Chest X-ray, PA view. Patient: 37 years old, sex F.
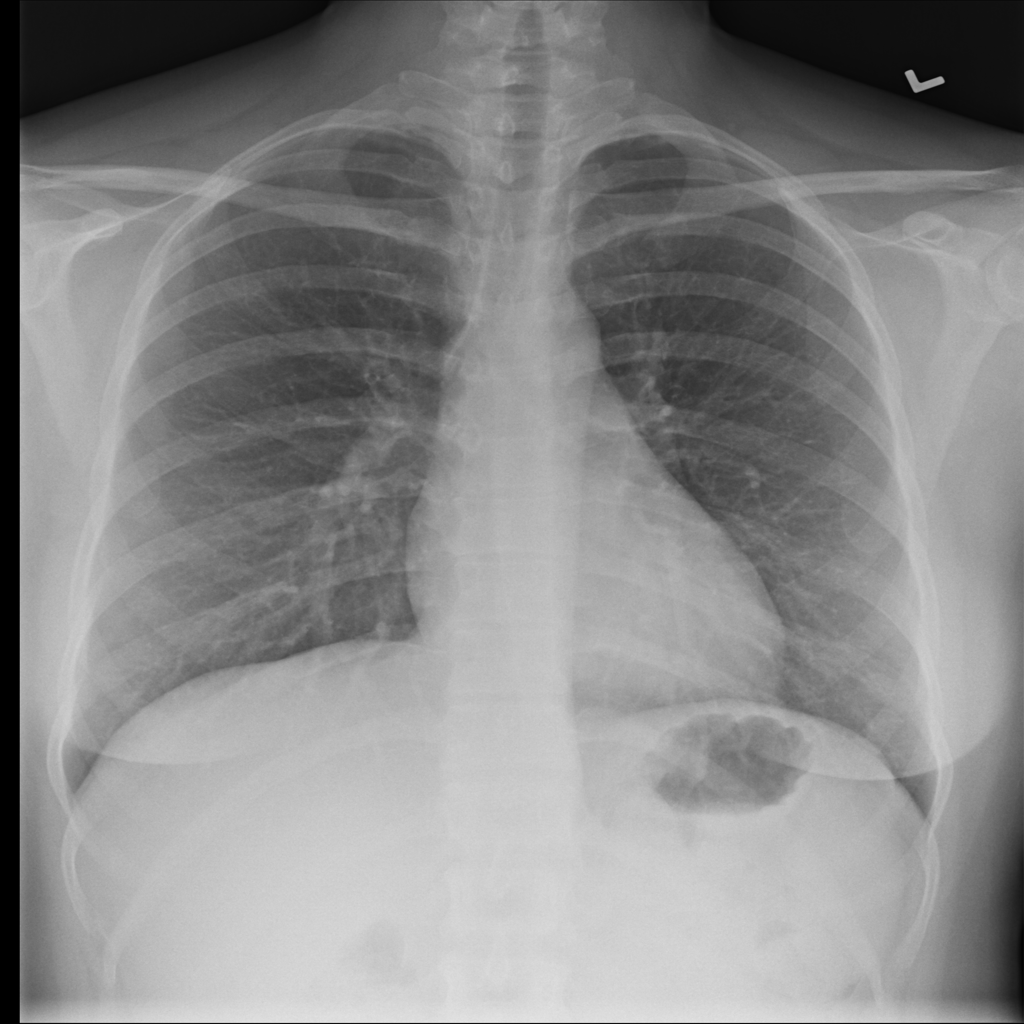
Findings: No Finding